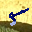
Label: 5